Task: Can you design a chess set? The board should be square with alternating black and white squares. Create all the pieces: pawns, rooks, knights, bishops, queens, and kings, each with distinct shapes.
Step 4952:
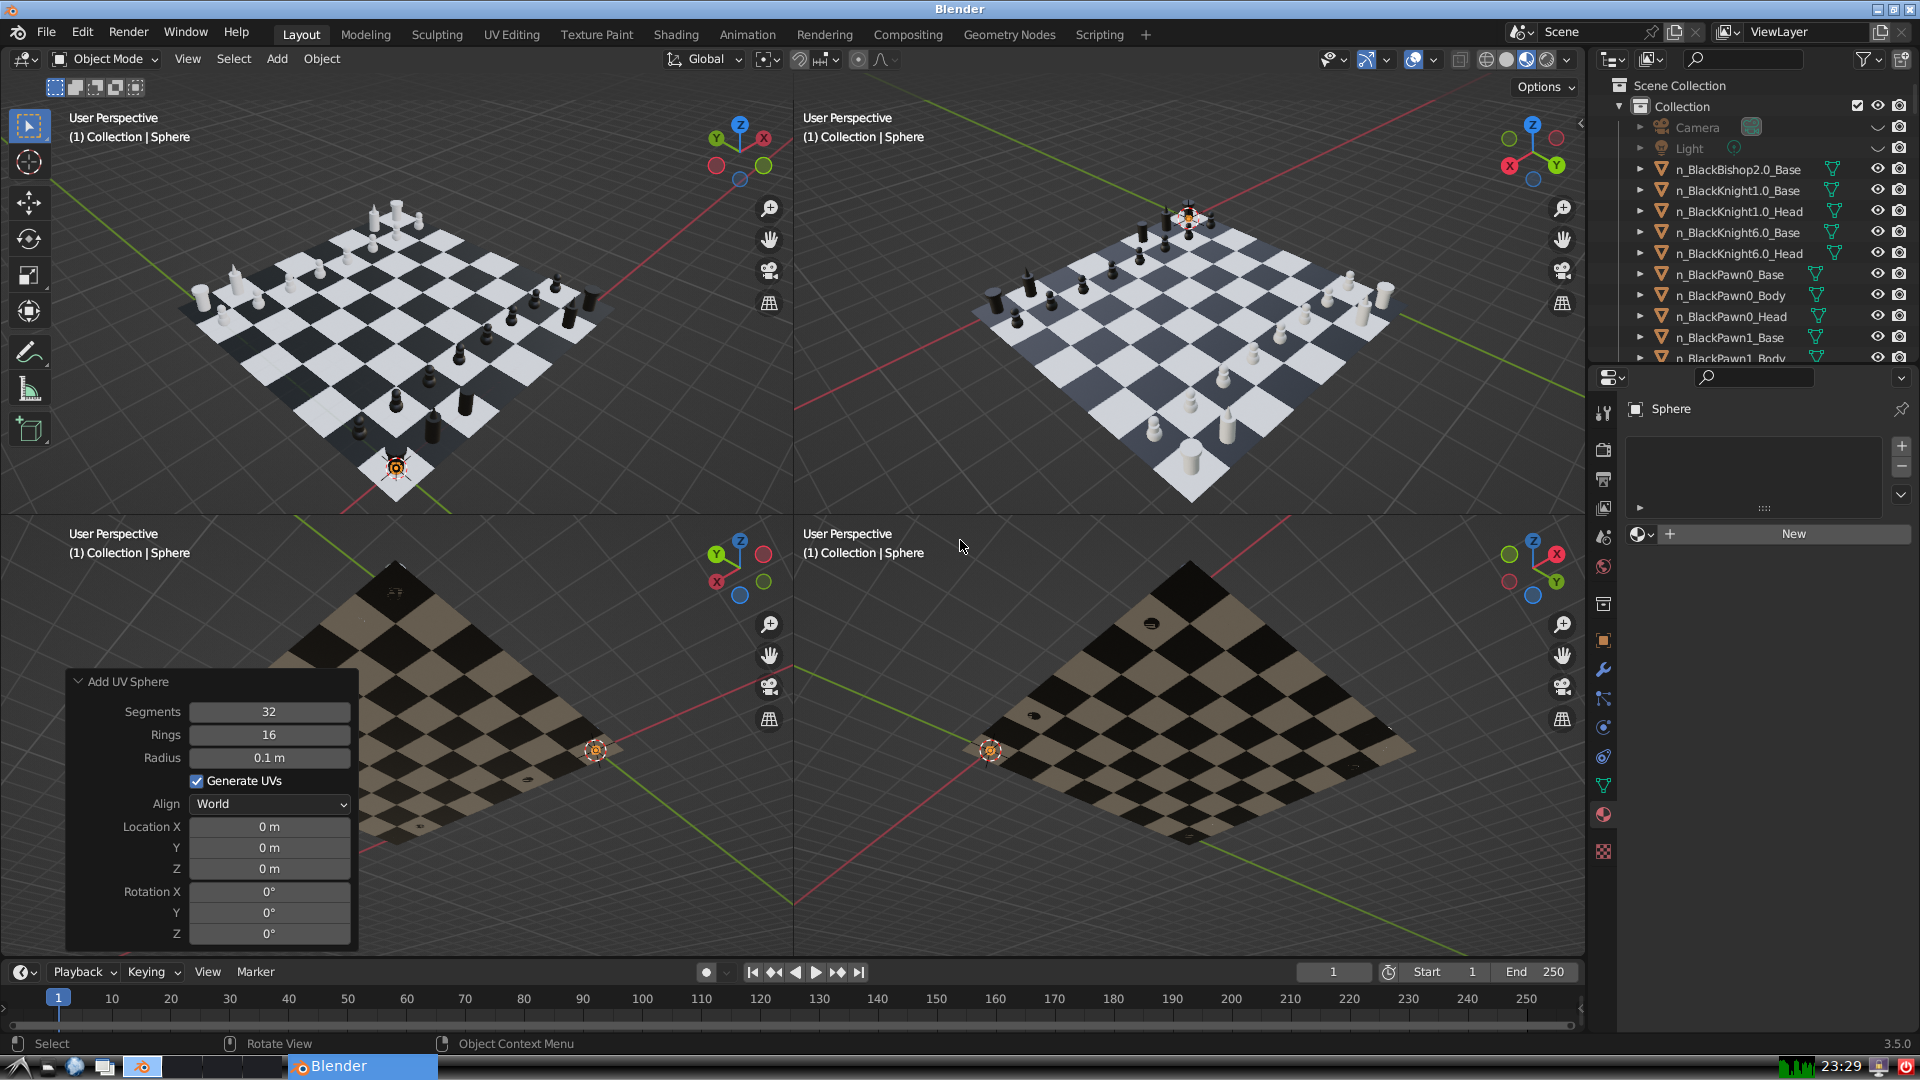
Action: {"key_press": ['Ctrl, Home']}